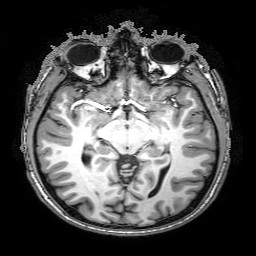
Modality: T1w
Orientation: axial
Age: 24
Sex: male
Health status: ill
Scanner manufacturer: philips
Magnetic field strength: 3 T
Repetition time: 8.108 s
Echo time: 3.718 s